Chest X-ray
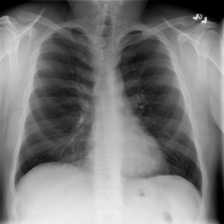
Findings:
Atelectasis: negative
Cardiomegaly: negative
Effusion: negative
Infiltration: negative
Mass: negative
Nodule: negative
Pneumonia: negative
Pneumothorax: negative
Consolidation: negative
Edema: negative
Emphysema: negative
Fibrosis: negative
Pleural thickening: negative
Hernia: negative